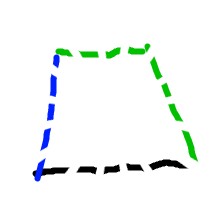
Shape: trapezoid